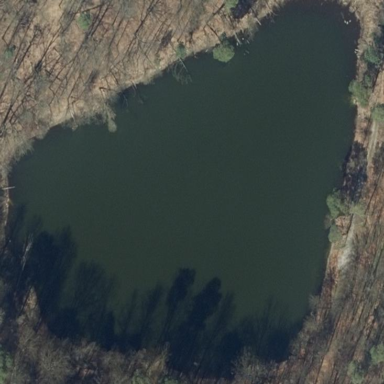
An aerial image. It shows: Lake with natural water.